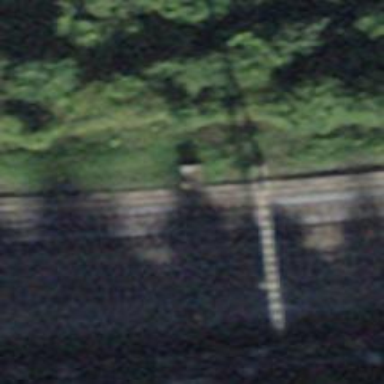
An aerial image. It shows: Railway crossover.